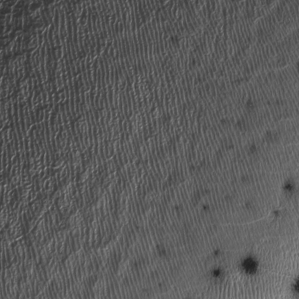
Label: frost